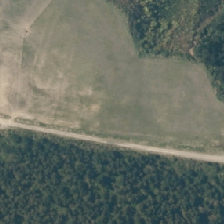
Land cover: high_producing_grassland